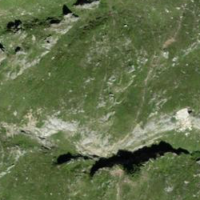
EUNIS habitat code: 26
Species observed at this site:
Rupicapra rupicapra